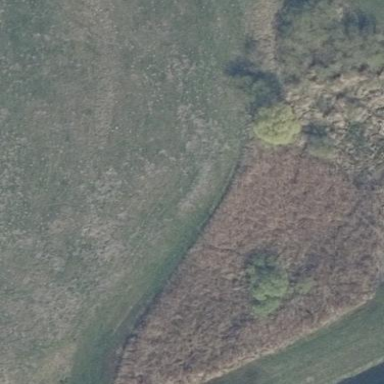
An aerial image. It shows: Wetland area characterized by wet meadow.